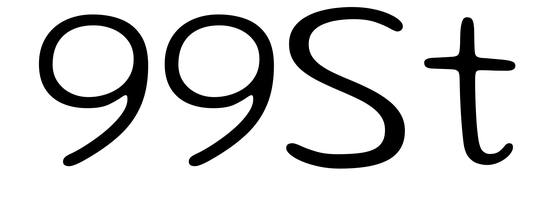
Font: Gluten_ExtraLight